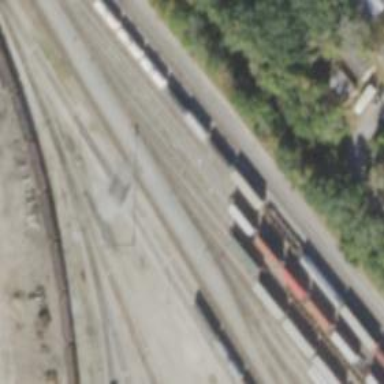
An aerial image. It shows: Railway yard in service.